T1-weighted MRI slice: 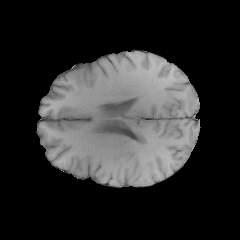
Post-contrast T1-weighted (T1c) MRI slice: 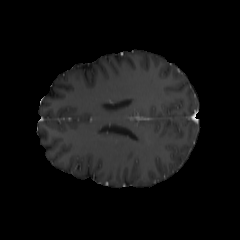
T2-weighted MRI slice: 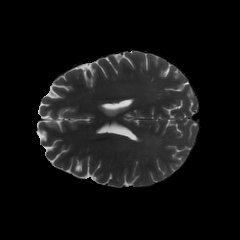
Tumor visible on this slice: yes